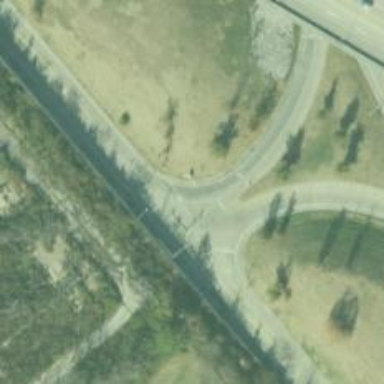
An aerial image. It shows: Trunk link highway.